Interaction volume radius: 10 \u00c5
Interaction volume height: 25 \u00c5
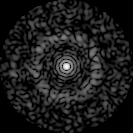
Disorder parameter: 0.8469